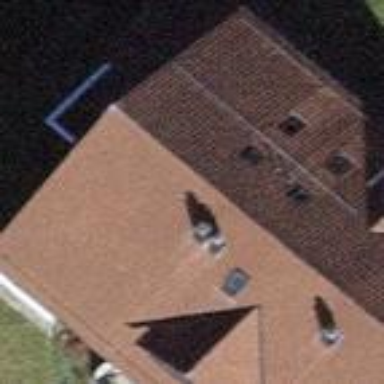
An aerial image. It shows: Terrace building.